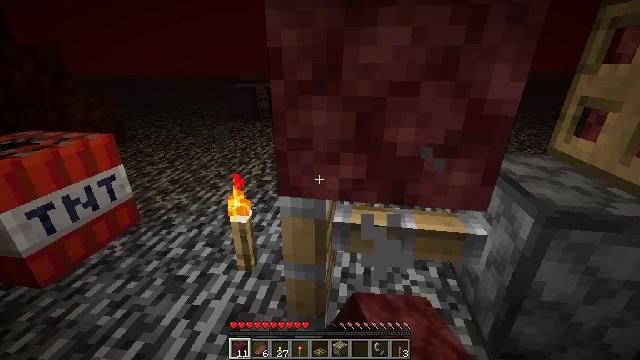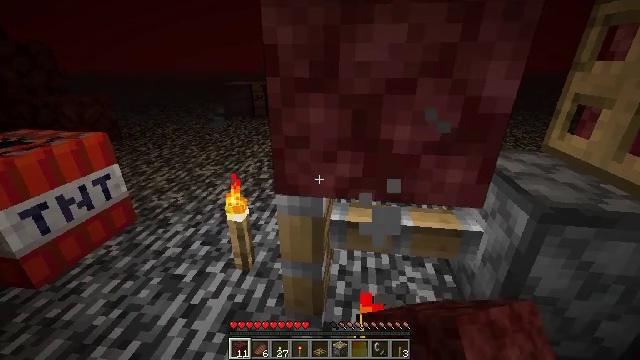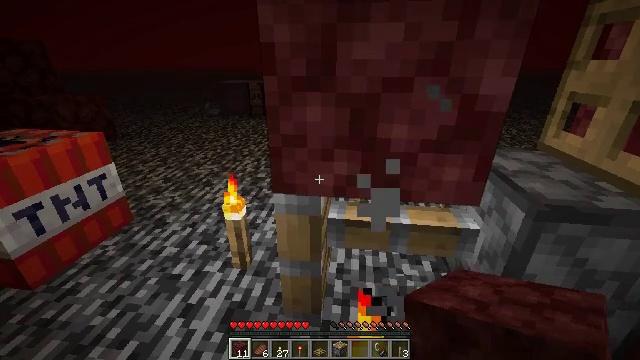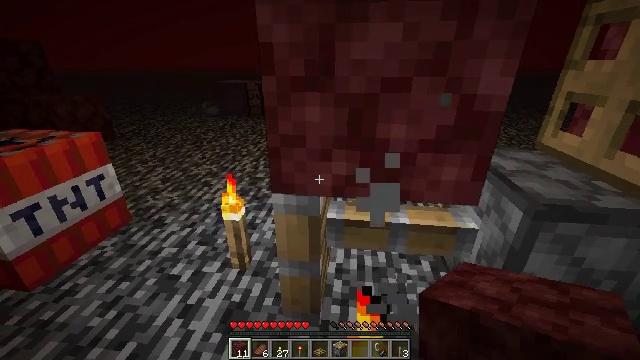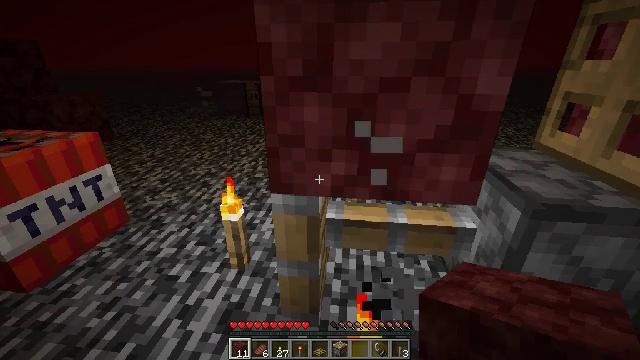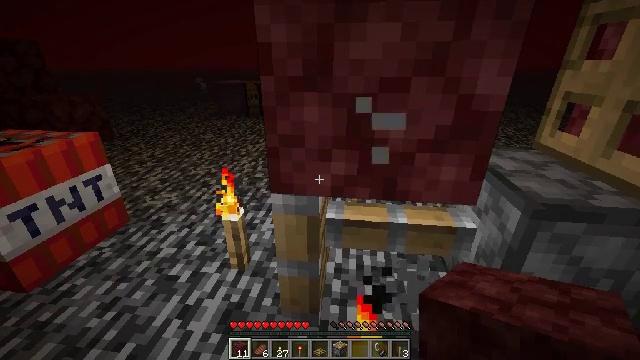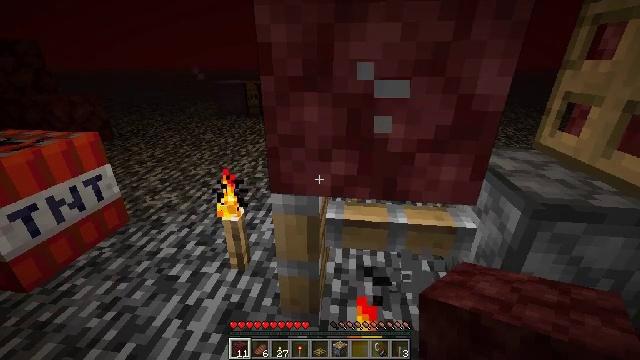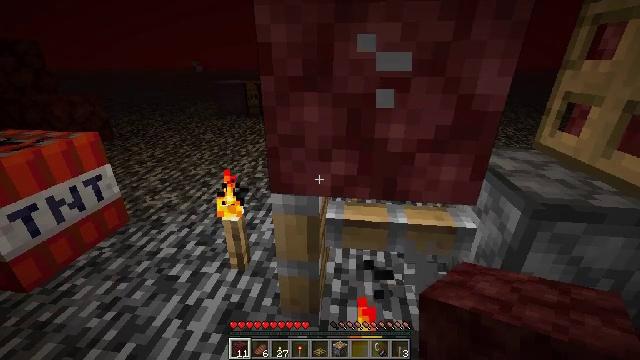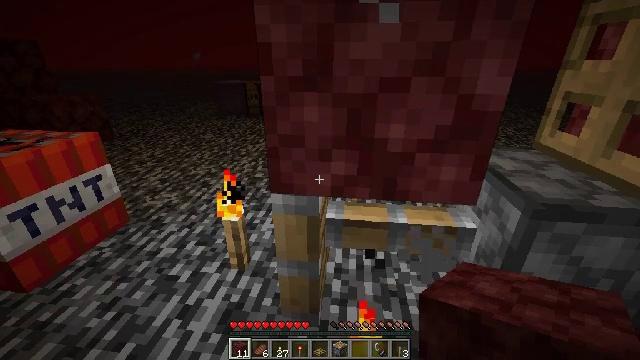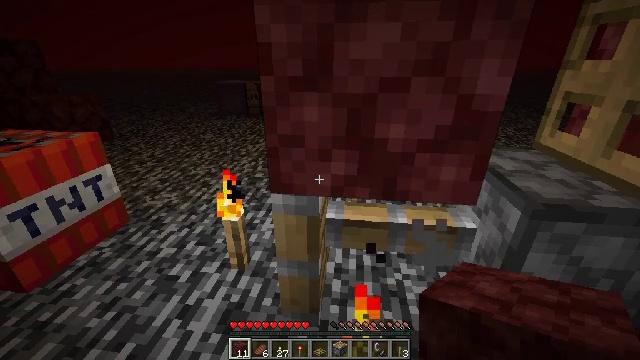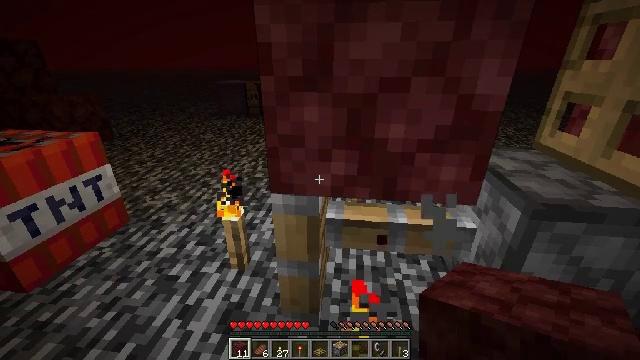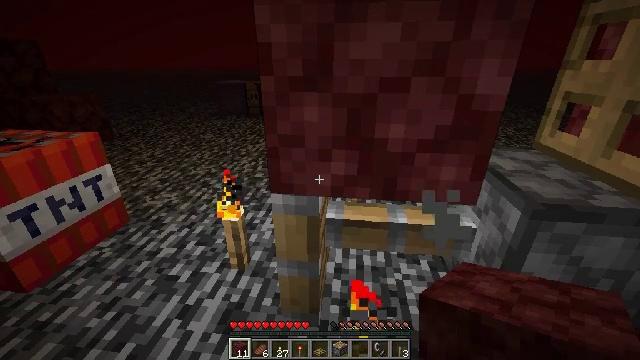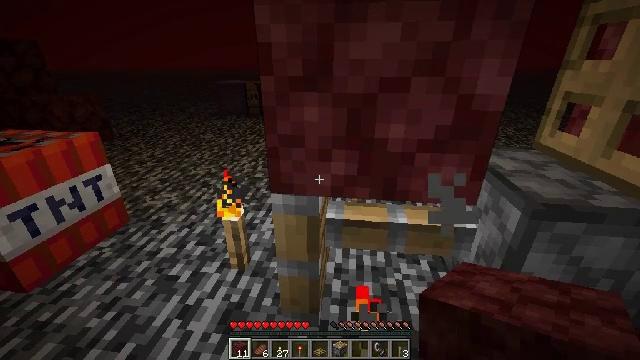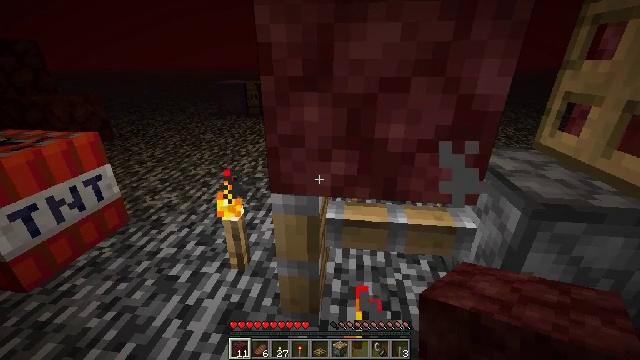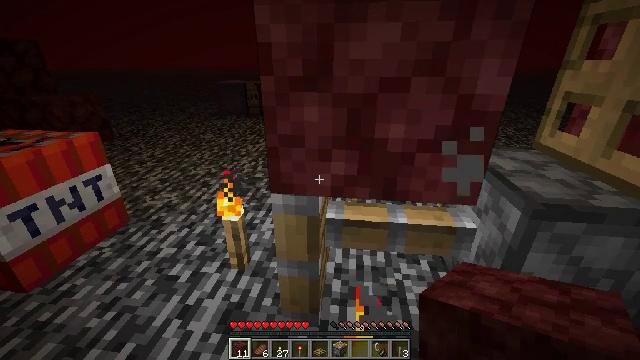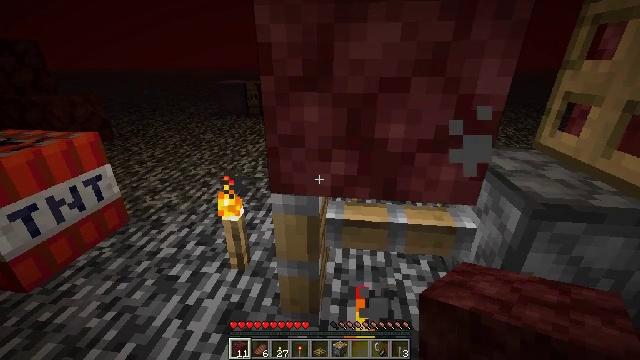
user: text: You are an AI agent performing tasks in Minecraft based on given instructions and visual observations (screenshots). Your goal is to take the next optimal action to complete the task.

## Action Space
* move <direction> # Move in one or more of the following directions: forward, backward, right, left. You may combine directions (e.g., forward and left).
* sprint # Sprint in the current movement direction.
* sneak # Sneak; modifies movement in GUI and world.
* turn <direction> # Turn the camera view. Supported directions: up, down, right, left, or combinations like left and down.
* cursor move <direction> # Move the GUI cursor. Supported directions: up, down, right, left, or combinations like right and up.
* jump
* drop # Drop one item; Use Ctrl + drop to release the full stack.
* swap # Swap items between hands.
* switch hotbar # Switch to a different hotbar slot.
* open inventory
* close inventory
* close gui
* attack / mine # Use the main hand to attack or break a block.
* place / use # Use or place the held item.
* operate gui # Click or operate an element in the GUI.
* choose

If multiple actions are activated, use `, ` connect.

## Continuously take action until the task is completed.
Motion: motion action
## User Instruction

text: Attack the TNT to mine it.
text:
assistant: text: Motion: no_op
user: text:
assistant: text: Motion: no_op
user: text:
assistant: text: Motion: no_op
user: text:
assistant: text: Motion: no_op
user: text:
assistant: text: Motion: no_op
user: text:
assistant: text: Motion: no_op
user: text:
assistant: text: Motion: no_op
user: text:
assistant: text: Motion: no_op
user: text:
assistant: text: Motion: no_op
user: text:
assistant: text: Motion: no_op
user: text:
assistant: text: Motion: no_op
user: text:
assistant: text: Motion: no_op
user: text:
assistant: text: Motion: no_op
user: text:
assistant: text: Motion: no_op
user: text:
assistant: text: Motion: no_op
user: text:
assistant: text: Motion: no_op
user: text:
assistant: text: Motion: no_op
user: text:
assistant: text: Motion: no_op
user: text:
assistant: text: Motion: no_op
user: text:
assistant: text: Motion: no_op
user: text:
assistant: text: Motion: no_op
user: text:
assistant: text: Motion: no_op
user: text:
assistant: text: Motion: no_op
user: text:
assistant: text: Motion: no_op
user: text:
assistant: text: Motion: no_op
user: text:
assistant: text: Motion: no_op
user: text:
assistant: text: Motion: no_op
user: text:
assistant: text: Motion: no_op
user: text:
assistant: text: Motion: no_op
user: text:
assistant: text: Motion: no_op